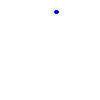
Particle: kaon